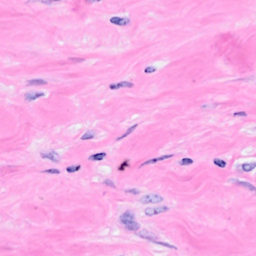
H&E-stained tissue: Breast